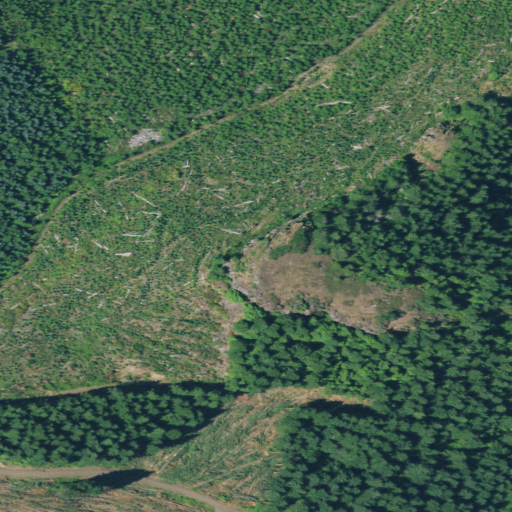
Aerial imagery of mountain in Oregon named Walker Point containing grassland, evergreen forest, and shrub